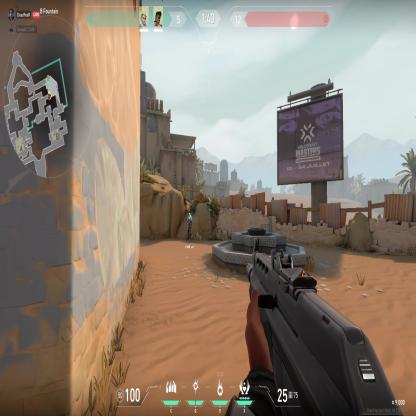
Label: teammate